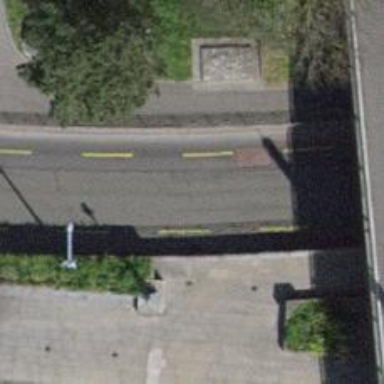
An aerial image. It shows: Tertiary road with asphalt surface including cycle lane.